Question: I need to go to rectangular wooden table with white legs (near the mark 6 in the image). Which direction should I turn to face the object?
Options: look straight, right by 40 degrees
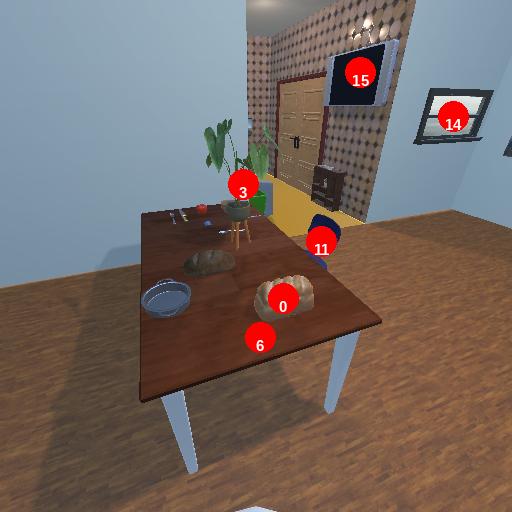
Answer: look straight